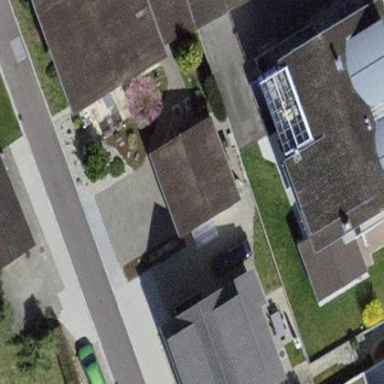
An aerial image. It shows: Building with tile roof.